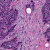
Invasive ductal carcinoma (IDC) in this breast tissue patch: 1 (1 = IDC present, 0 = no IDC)